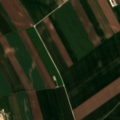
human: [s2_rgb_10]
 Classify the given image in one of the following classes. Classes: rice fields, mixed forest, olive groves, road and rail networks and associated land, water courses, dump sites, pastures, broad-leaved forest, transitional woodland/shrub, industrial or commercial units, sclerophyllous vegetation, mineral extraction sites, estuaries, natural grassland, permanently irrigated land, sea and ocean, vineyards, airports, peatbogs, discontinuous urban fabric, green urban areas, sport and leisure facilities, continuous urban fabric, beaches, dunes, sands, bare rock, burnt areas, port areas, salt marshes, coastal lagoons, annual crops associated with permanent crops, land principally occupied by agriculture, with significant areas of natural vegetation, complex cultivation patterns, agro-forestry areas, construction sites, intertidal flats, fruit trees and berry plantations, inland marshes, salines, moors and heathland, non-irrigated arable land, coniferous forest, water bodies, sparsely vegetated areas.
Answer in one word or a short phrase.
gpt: non-irrigated arable land, complex cultivation patterns